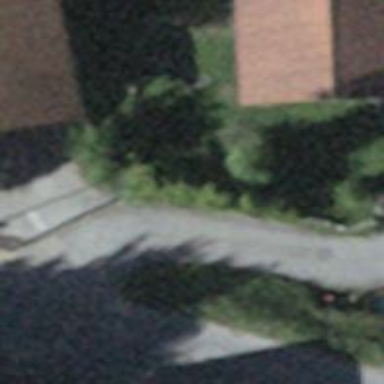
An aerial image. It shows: Paved alley serving as service road.